Question: I don't know how to say it so I just give an axample, this is how I input:

can I save it in array or listview as different item instead of one item when I press save button? I want to save it like this;
'''
resep resep
===== =====
item1 item1
----- item2
item2 instead of this -> item3
----- -----
item3 =====
=====
'''
its purpose is to facilitate user to input several items at once with ease, at first I made it with 'EditText' and add button to save it in 'ListView', then save everything in 'ListView' with the save button, but they say it did't simple enough, and they told me to do it as my example above, is there any way to do this?
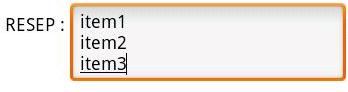
Answer: You need to split the string on '
' so you can get each row as a separate String, rather than having them all stored in one string variable.
Try something like this:
'''
String rawData = yourEditText.getText().toString();
String[] rows = rawData.split("
");
for(String row : rows){
//saveItem(row);
}
'''